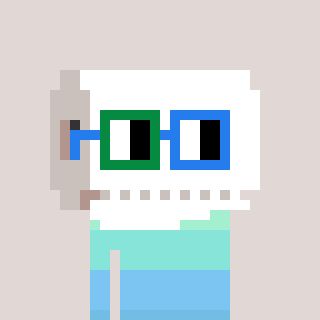
a pixel art character with square green and blue glasses, a toiletpaper-full-shaped head and a red-colored body on a warm background